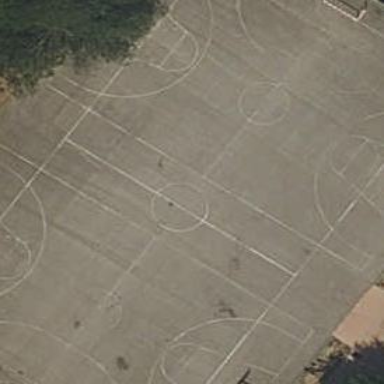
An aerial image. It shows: Basketball court located in leisure land pitch.